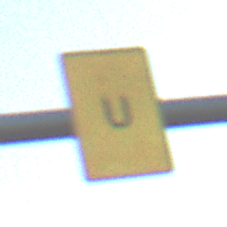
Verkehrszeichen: AnkuendigungOderFortsetzungUmleitungOhnePfeilsymbol
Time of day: SunriseSunset
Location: Outdoor (Nature)
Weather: Clear
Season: NotSpecified
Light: Natural